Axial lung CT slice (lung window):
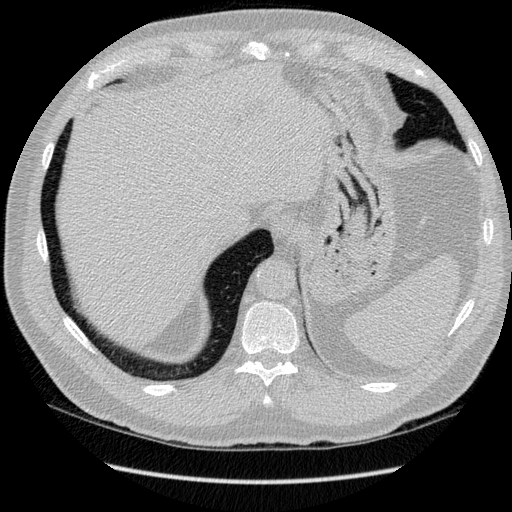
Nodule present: no